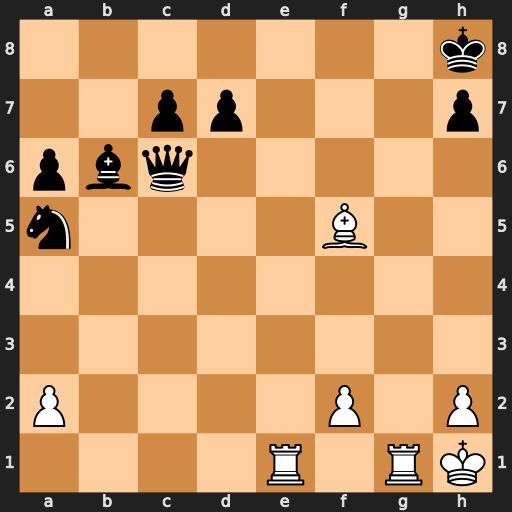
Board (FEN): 7k/2pp3p/pbq5/n4B2/8/8/P4P1P/4R1RK
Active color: w
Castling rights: -
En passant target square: -
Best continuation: Rg2 d6 Re7 Qc1+ Rg1